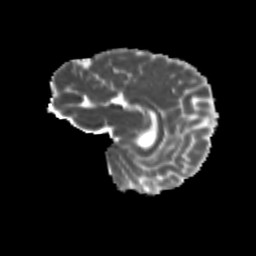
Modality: MD
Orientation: sagittal
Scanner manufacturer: siemens
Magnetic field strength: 3 T
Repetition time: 9.2 s
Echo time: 0.084 s